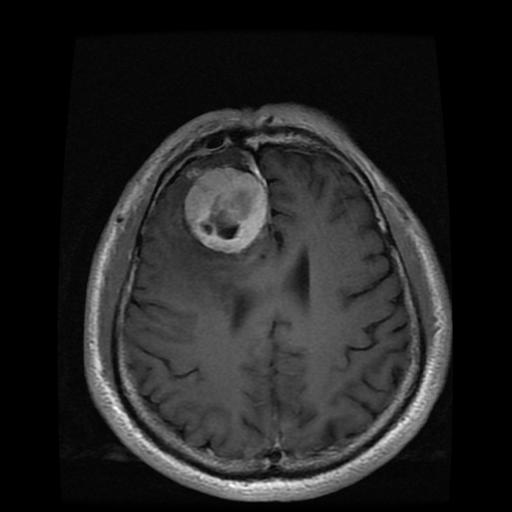
Label: meningioma